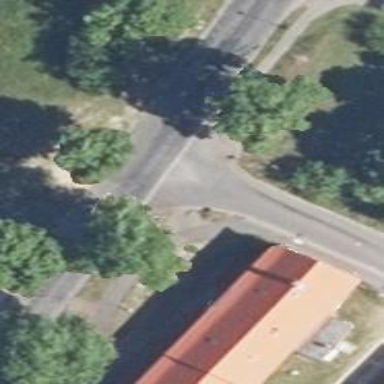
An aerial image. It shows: Smooth asphalt road in residential area.